Question: I have the below menu style layout that mimics facebook. I would like to have a dropshadow on the left side like below however the code I am using with layer shadows makes the application LAGGY. I have not been able to find a good alternative solution. Does anyone have an alternative for creating a dropshadow that does not affect application performance?
'''
[self.navController.view.layer setShadowOffset:CGSizeMake(0, 1)];
[self.navController.view.layer setShadowColor:[[UIColor darkGrayColor] CGColor]];
[self.navController.view.layer setShadowRadius:8.0];
[self.navController.view.layer setShadowOpacity:0.8];
'''
The above code is the code I am currently using that causes application performance issues.
The below image is what I would like to achieve but without having to use the above code.

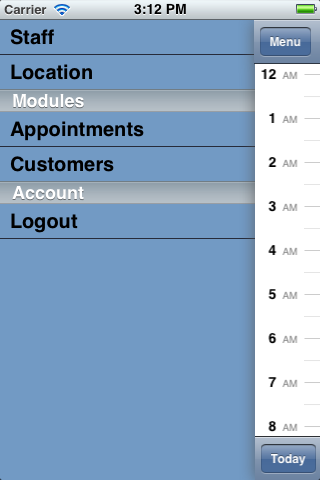
Answer: It should help to specify a shadow path, e.g.,
'''
CGPathRef shadowPath = [UIBezierPath bezierPathWithRect:self.navController.view.layer.bounds].CGPath;
[self.navController.view.layer setShadowPath:shadowPath]
'''
According to the <URL>, "Specifying an explicit path usually improves rendering performance."